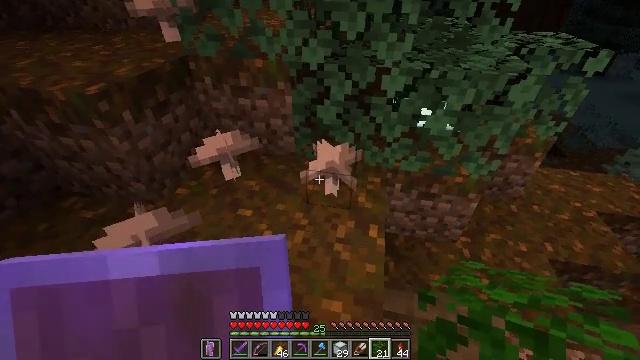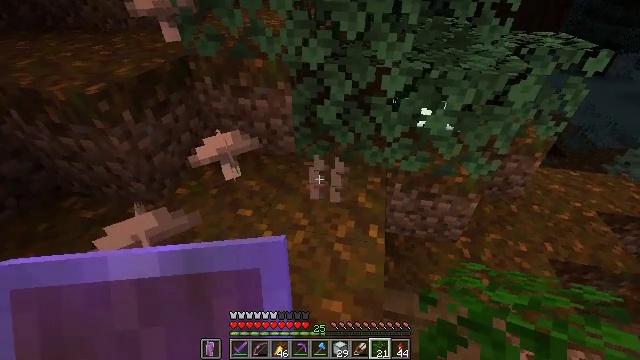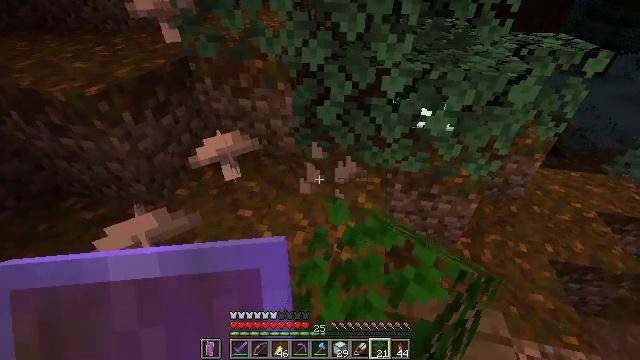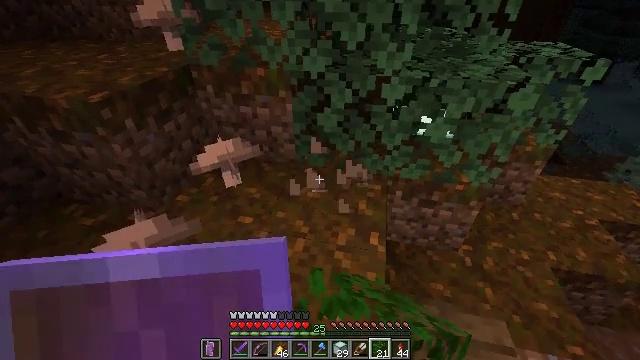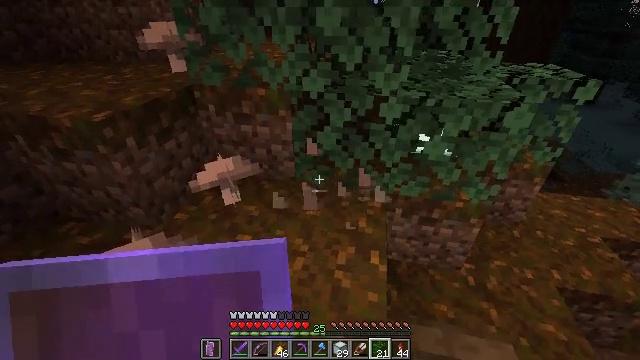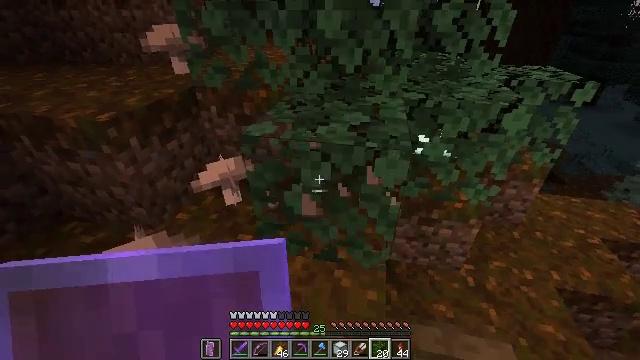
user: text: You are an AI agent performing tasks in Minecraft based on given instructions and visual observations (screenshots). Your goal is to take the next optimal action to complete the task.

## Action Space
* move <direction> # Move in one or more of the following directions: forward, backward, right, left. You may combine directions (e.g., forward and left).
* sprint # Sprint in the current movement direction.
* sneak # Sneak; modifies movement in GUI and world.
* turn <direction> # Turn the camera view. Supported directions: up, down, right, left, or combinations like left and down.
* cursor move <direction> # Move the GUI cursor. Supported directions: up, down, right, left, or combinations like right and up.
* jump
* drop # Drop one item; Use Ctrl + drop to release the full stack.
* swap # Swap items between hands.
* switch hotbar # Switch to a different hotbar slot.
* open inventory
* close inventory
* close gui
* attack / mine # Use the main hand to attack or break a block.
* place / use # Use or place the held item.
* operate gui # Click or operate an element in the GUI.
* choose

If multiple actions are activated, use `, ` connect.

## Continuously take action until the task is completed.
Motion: motion action
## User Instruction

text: Harvest the brown mushroom.
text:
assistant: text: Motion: attack / mine
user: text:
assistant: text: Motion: attack / mine
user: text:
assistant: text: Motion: turn up
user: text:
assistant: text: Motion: turn up
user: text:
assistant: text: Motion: move back, use / place
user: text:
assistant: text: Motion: use / place